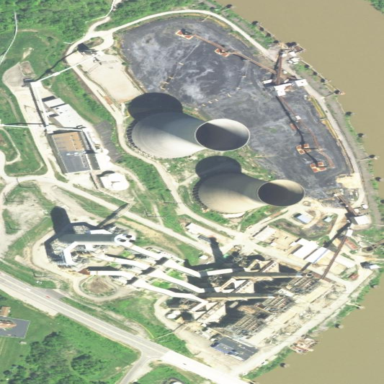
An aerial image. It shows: Industrial area with coal power plant generating electricity.